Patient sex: F
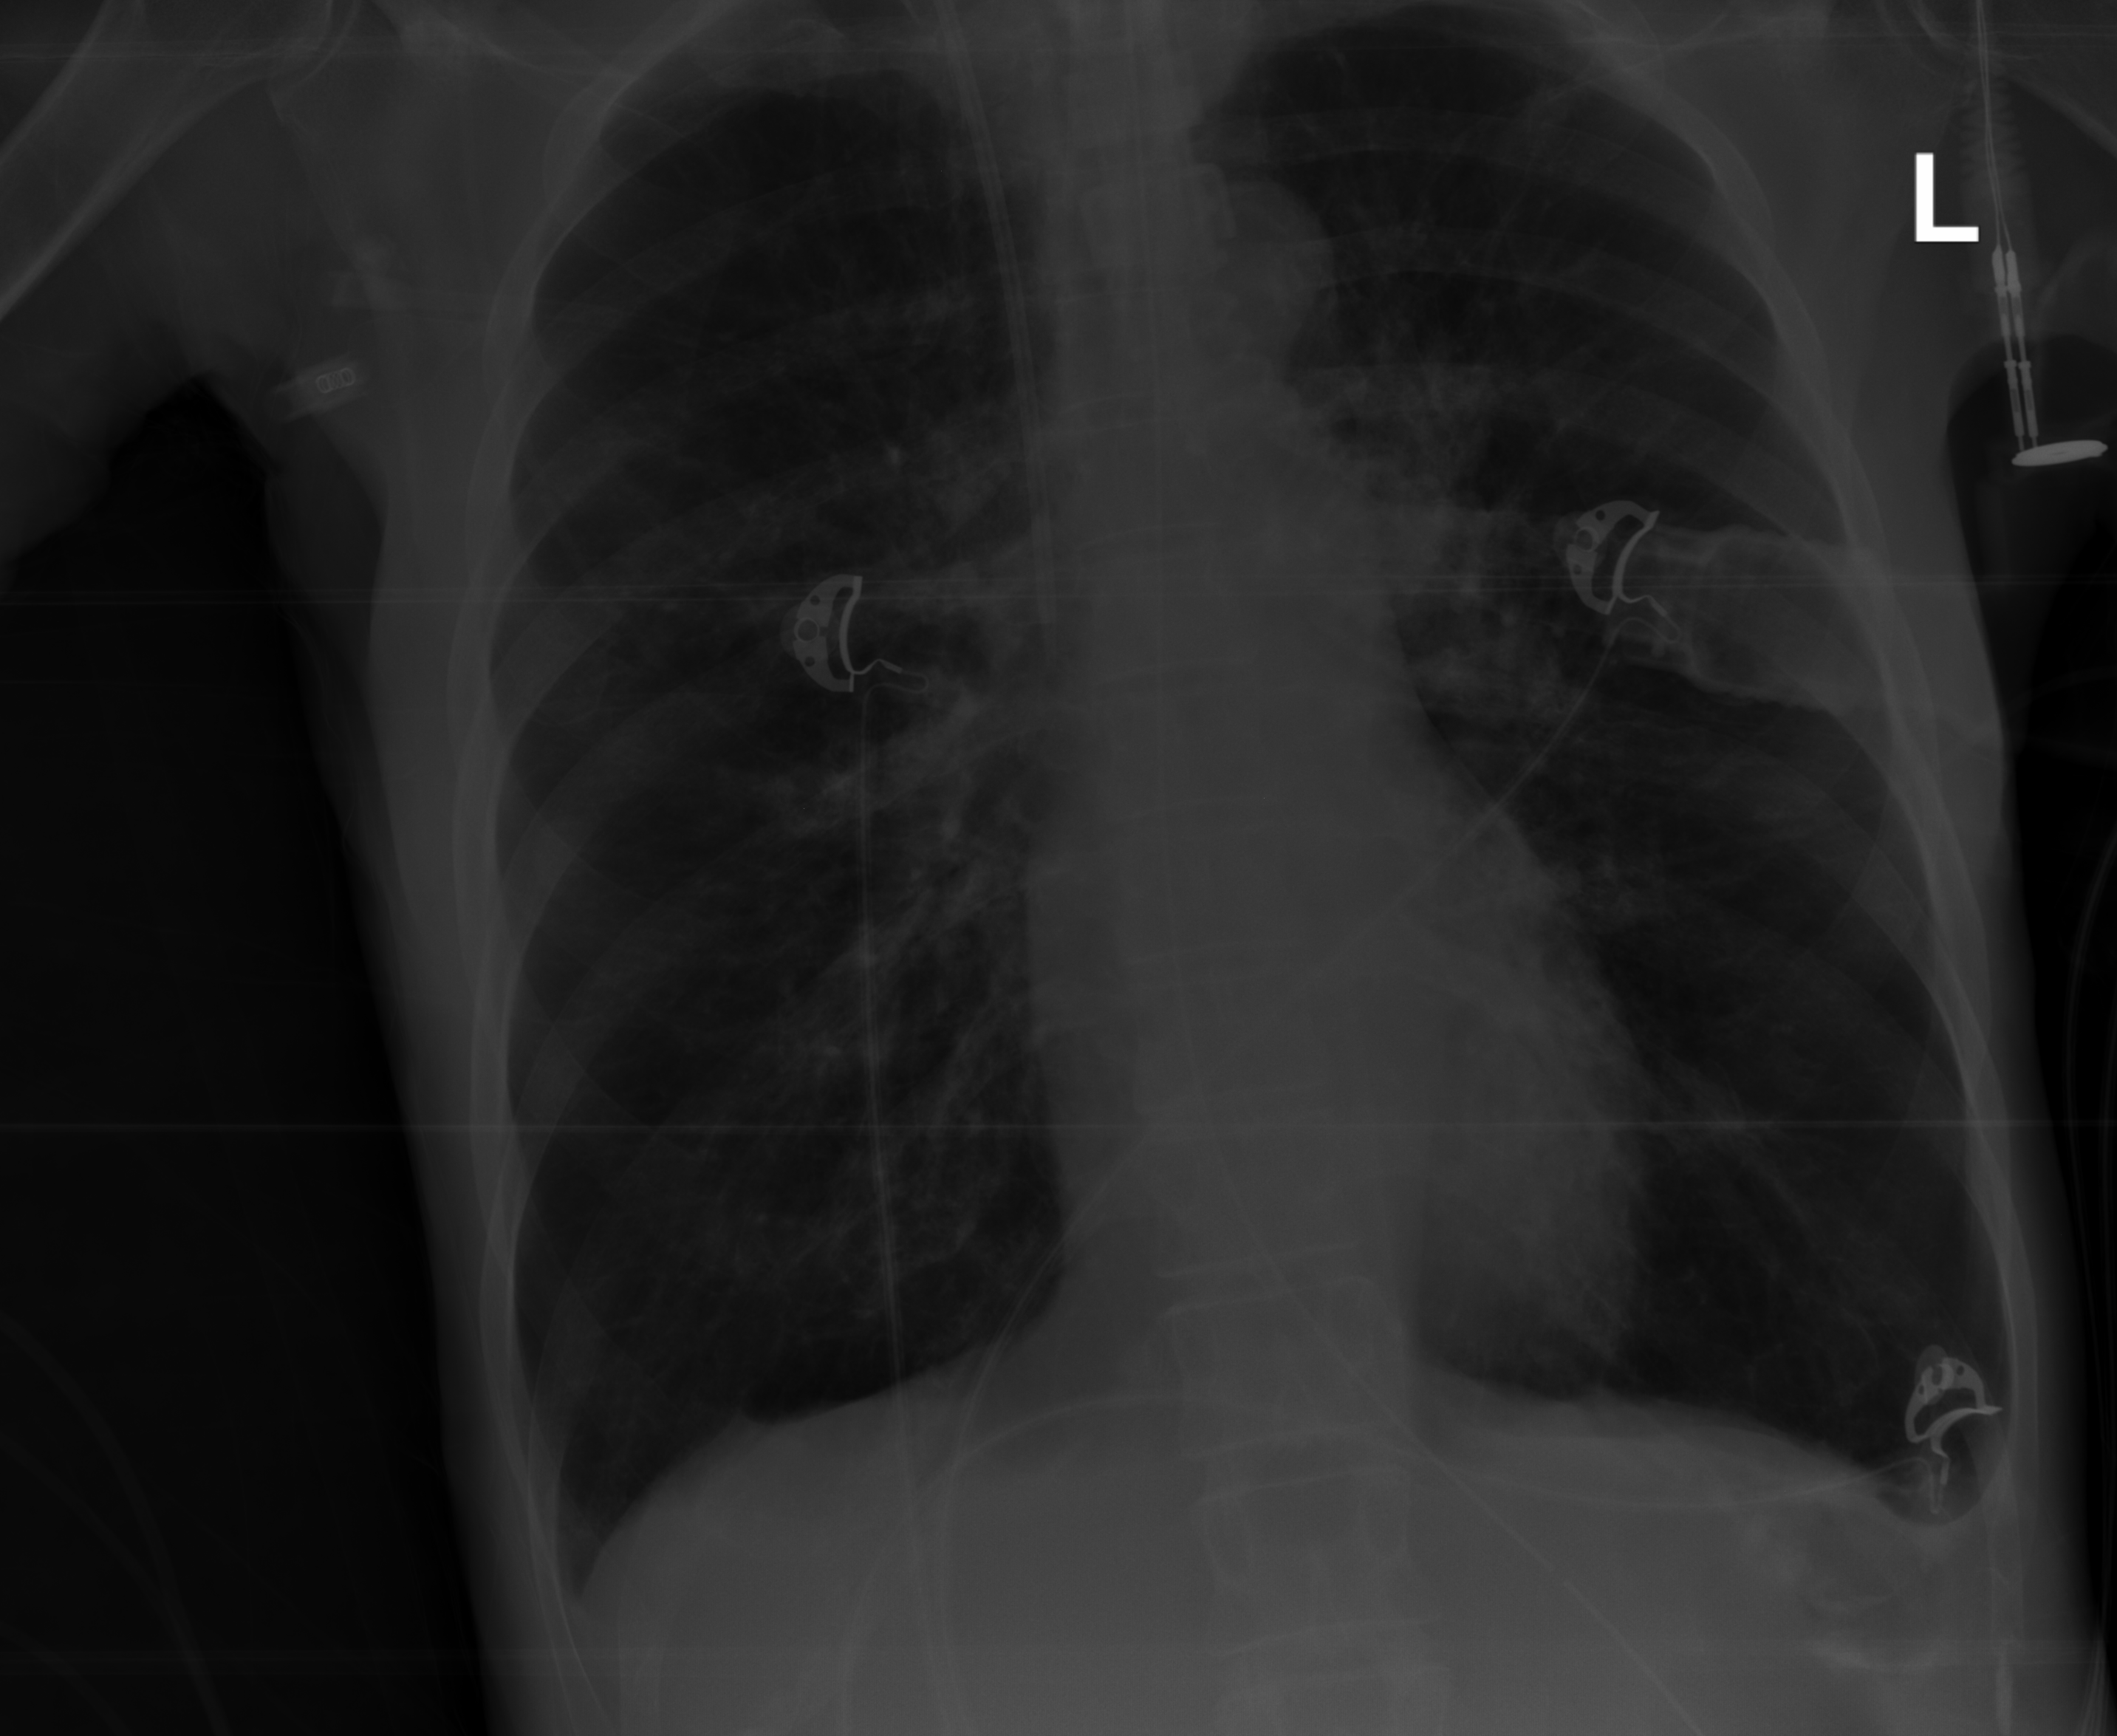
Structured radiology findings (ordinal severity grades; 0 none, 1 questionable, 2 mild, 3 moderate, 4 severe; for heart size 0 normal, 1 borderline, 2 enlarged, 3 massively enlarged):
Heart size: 0
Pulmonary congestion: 0
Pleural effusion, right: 0
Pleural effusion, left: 1
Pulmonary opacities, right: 0
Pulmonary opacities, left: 0
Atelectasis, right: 1
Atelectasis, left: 1